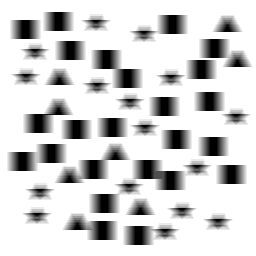
Squares: 24
Triangles: 8
Stars: 16
Total shapes: 48